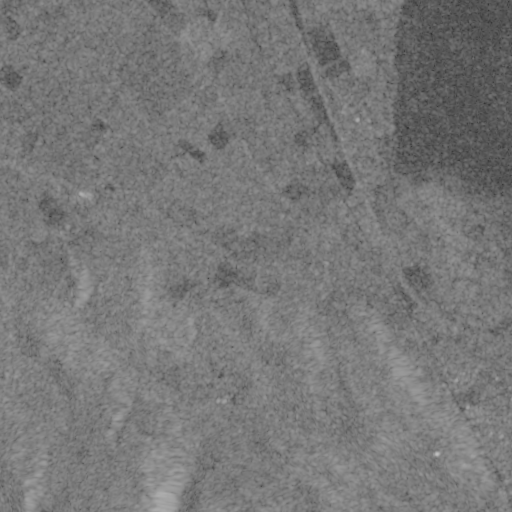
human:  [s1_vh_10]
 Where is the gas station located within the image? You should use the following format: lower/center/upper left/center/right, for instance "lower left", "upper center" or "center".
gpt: The gas station is located in the lower right of the image.
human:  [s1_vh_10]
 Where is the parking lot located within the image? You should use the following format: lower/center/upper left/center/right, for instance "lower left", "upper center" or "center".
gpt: The parking lot is located in the lower right of the image.
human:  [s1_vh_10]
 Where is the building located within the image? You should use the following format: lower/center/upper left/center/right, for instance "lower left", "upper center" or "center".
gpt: There is no building in the image.

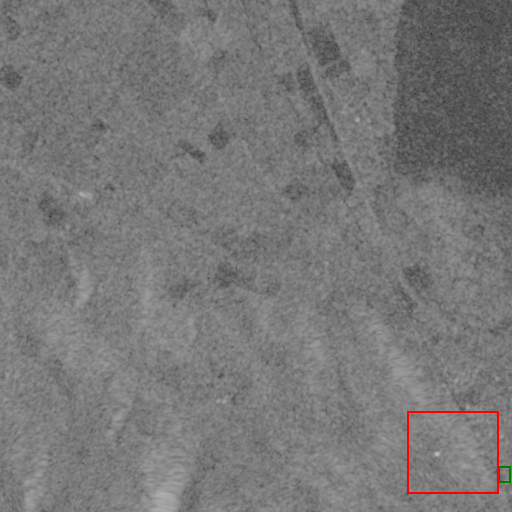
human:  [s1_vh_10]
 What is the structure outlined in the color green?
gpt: The structure outlined in green is a gas station.
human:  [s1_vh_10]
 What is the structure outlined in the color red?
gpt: The structure outlined in red is a park.
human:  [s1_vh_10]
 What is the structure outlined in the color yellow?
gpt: There is no yellow outline.